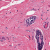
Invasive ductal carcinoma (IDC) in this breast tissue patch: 0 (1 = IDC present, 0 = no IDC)